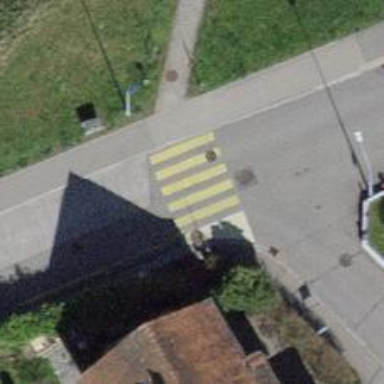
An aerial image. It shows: Marked road crossing with visible crossing markings.